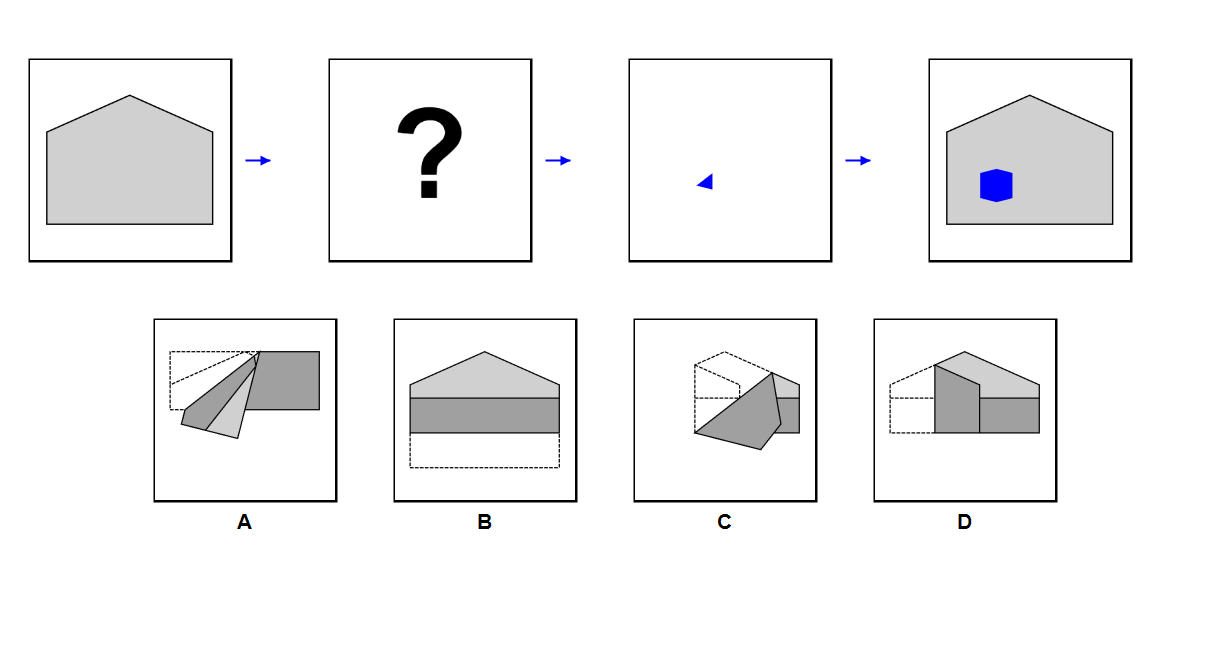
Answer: A